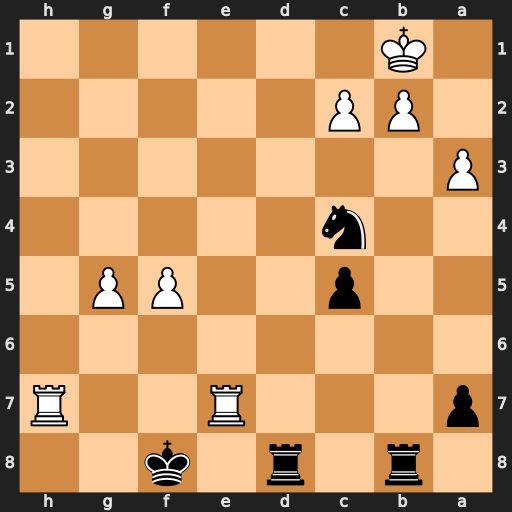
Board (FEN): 1r1r1k2/p3R2R/8/2p2PP1/2n5/P7/1PP5/1K6
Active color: b
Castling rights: -
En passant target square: -
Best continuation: Rd1+ Ka2 Rxb2#